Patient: sex F, age 54
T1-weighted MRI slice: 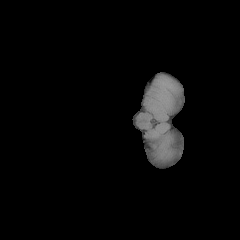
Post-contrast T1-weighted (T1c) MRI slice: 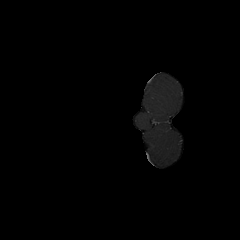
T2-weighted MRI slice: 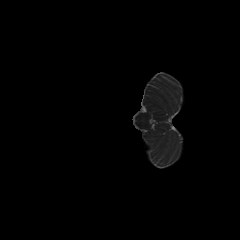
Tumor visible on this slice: no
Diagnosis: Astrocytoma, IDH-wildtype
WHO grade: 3